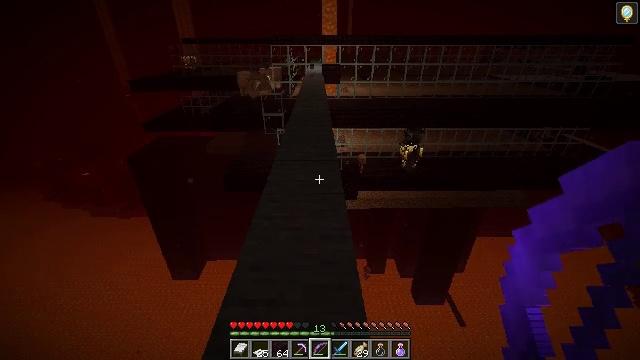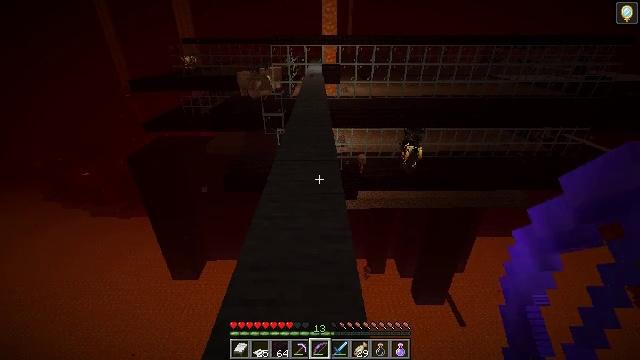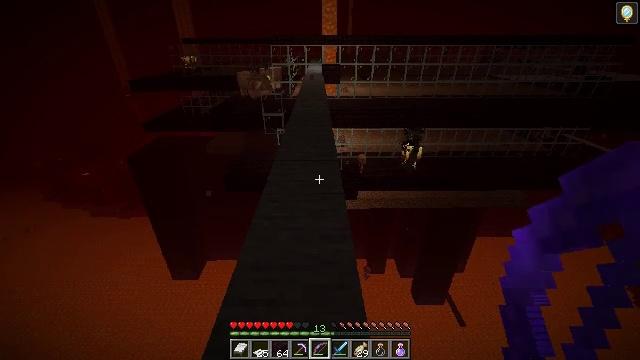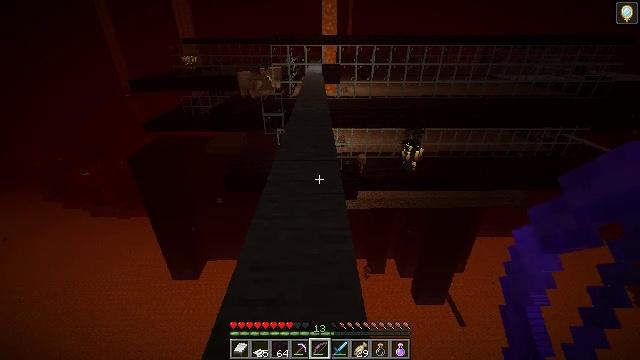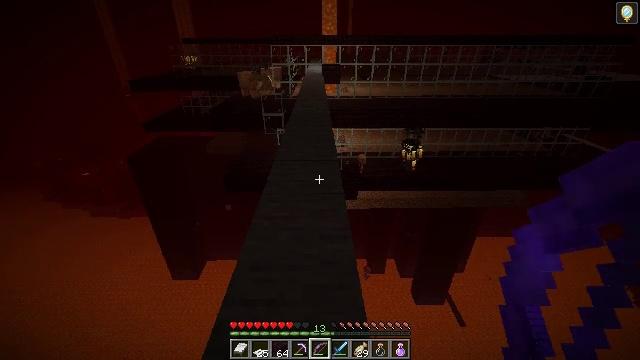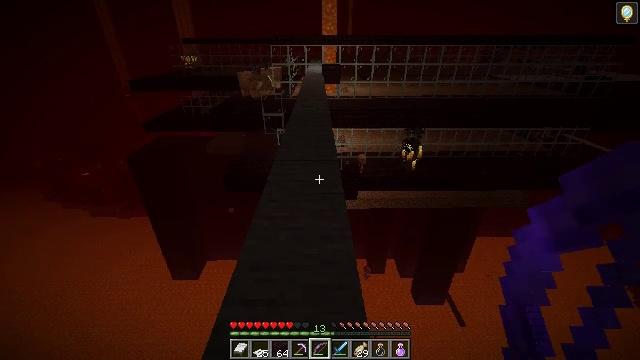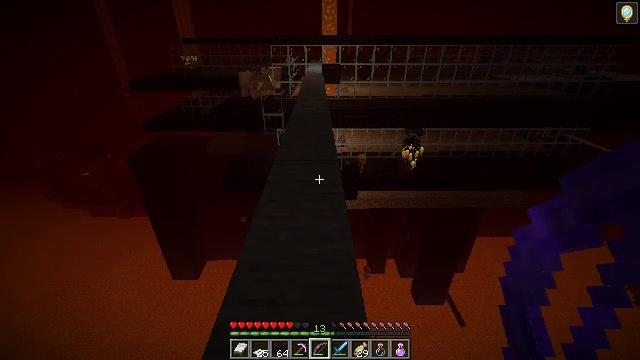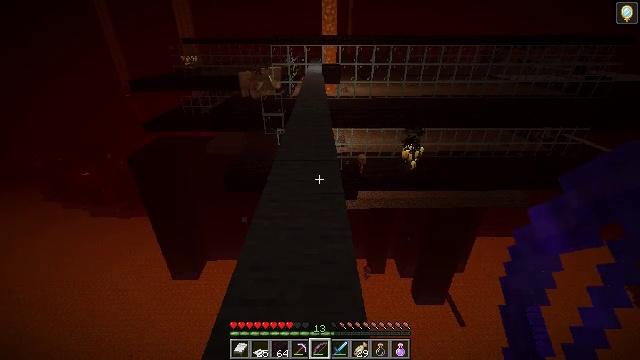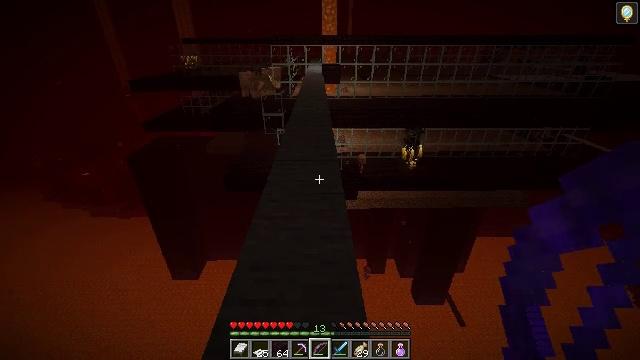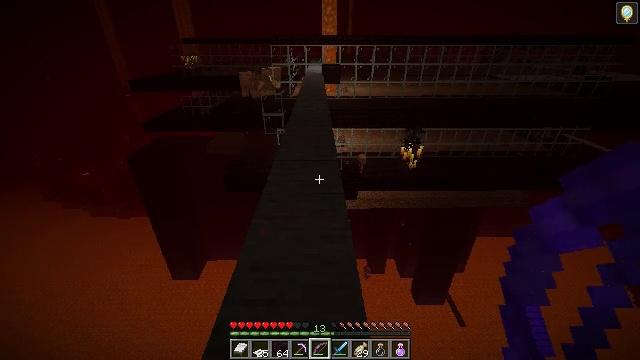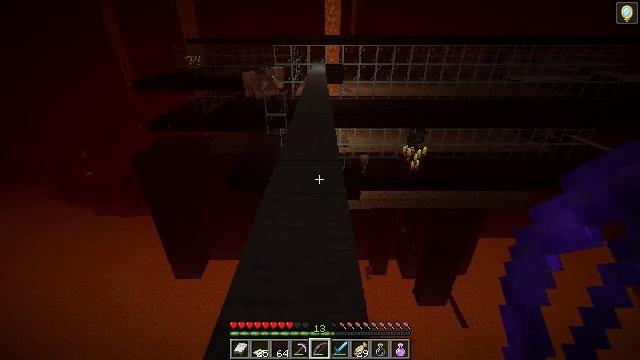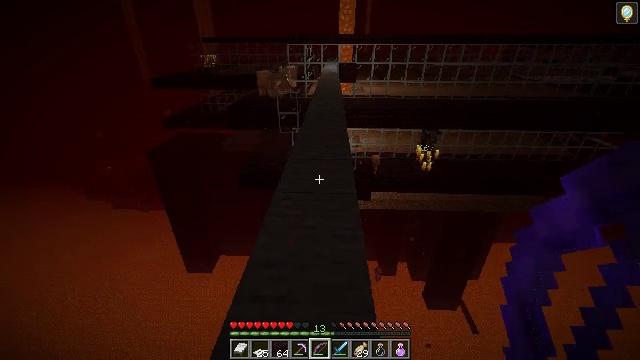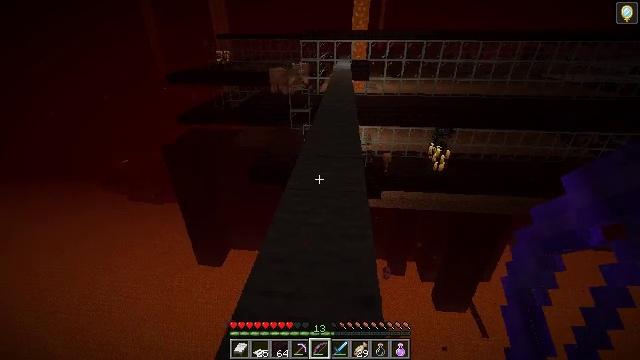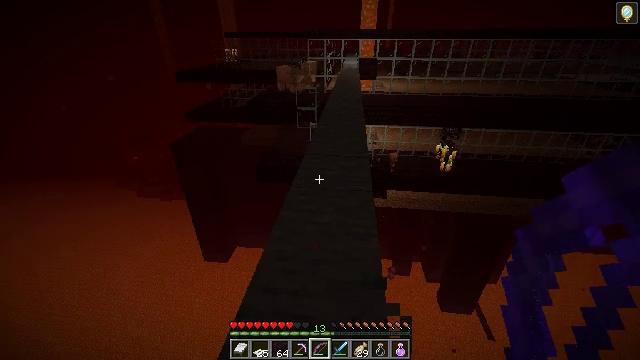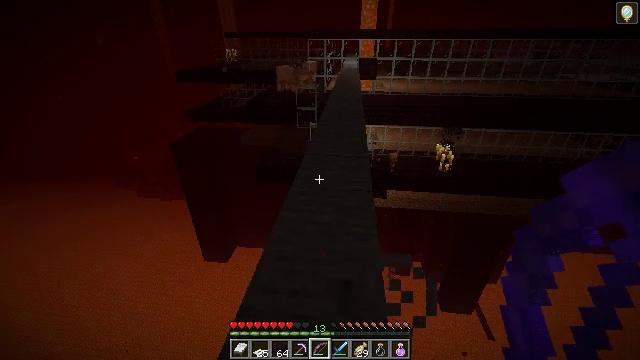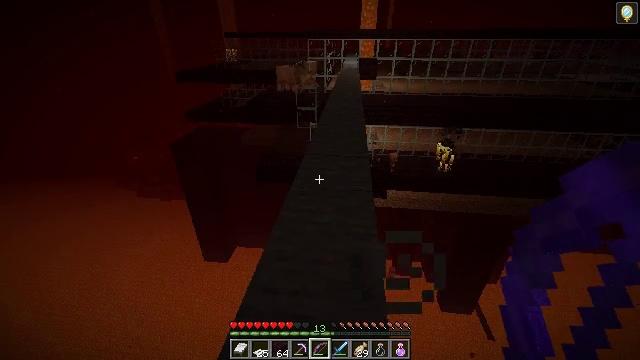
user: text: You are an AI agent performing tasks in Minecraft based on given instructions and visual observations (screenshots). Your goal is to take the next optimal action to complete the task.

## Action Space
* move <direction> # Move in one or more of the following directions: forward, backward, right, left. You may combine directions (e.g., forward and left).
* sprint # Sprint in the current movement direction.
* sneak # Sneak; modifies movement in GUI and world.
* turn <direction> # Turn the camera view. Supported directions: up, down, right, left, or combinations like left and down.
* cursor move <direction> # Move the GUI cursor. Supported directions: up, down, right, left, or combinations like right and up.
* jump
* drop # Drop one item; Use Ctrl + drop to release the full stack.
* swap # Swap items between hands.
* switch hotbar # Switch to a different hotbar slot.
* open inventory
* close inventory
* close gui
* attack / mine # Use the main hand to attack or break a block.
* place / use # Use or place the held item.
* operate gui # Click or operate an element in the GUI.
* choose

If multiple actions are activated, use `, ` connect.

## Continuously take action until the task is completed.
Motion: motion action
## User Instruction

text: Use the crafting table to make a nether brick slab.
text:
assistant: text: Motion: no_op
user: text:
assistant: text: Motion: no_op
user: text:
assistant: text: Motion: no_op
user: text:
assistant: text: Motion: no_op
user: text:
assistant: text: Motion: no_op
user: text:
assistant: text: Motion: no_op
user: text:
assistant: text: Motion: no_op
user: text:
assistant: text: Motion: no_op
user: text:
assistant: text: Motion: no_op
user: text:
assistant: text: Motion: no_op
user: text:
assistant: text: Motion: turn left
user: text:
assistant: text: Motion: turn left
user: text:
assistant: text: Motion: turn left
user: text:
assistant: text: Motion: no_op
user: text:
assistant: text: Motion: no_op
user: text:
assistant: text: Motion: no_op
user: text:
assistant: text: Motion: no_op
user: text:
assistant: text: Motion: no_op
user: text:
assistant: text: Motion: no_op
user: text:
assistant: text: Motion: turn right
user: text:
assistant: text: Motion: no_op
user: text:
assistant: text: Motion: no_op
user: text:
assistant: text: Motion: move back
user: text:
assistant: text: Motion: move back
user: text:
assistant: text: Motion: move back
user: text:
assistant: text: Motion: move back
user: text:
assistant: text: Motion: move back
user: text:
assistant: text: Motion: move back
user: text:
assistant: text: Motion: move back
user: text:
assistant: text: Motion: move back